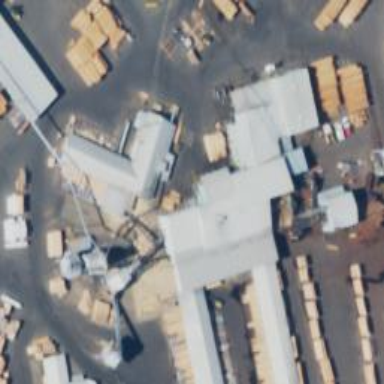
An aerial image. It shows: Sawmill building.